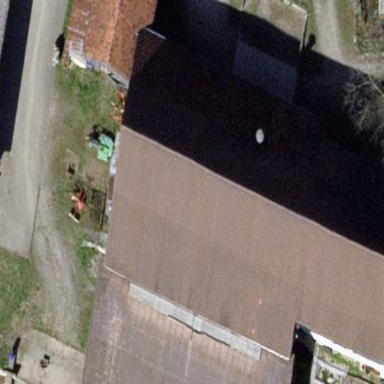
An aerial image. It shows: Farm building with gabled roof.